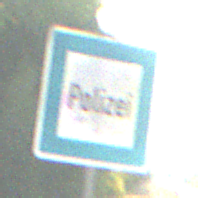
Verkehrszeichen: Polizei
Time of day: MorningAfternoon
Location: Outdoor (Suburban)
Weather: Clear
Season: NotSpecified
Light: Natural